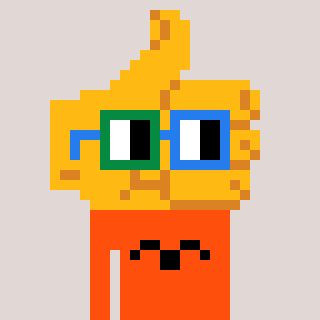
a pixel art character with square green and blue glasses, a thumbsup-shaped head and a orange-colored body on a warm background